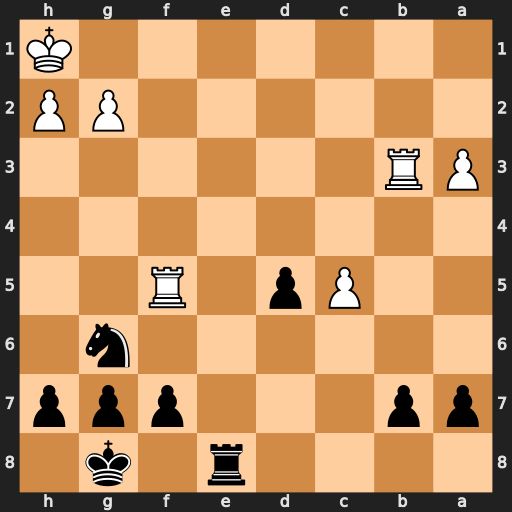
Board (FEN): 4r1k1/pp3ppp/6n1/2Pp1R2/8/PR6/6PP/7K
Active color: b
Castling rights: -
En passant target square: -
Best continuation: Re1+ Rf1 Rxf1#